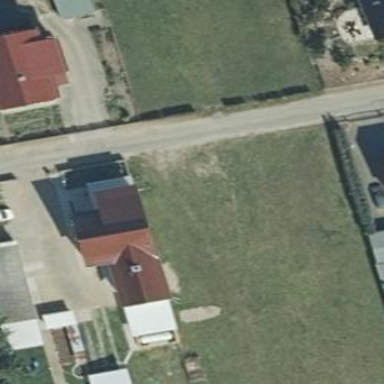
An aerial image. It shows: Simple house.